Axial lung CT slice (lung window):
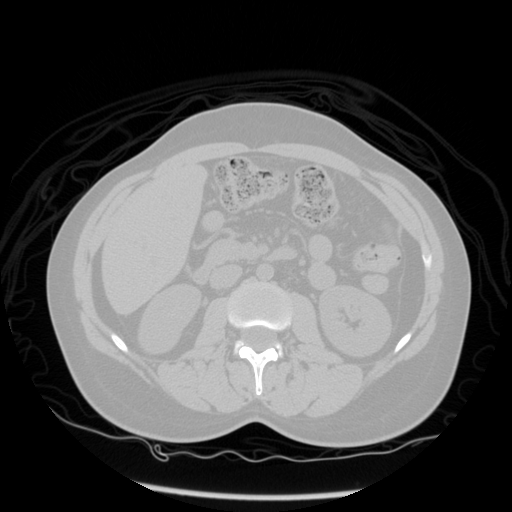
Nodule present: no